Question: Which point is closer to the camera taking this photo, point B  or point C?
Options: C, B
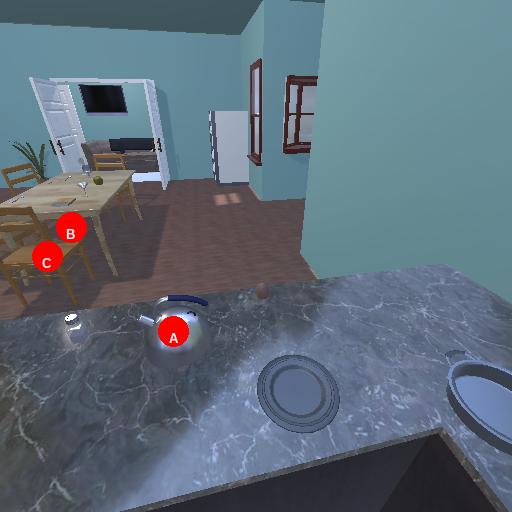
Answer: C